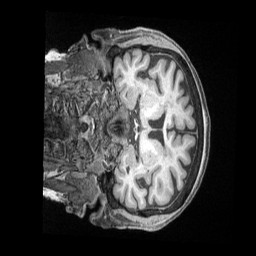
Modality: T1w
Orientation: coronal
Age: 72
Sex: female
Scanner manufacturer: siemens
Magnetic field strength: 3 T
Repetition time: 2.5 s
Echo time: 0.00222 s